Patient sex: M
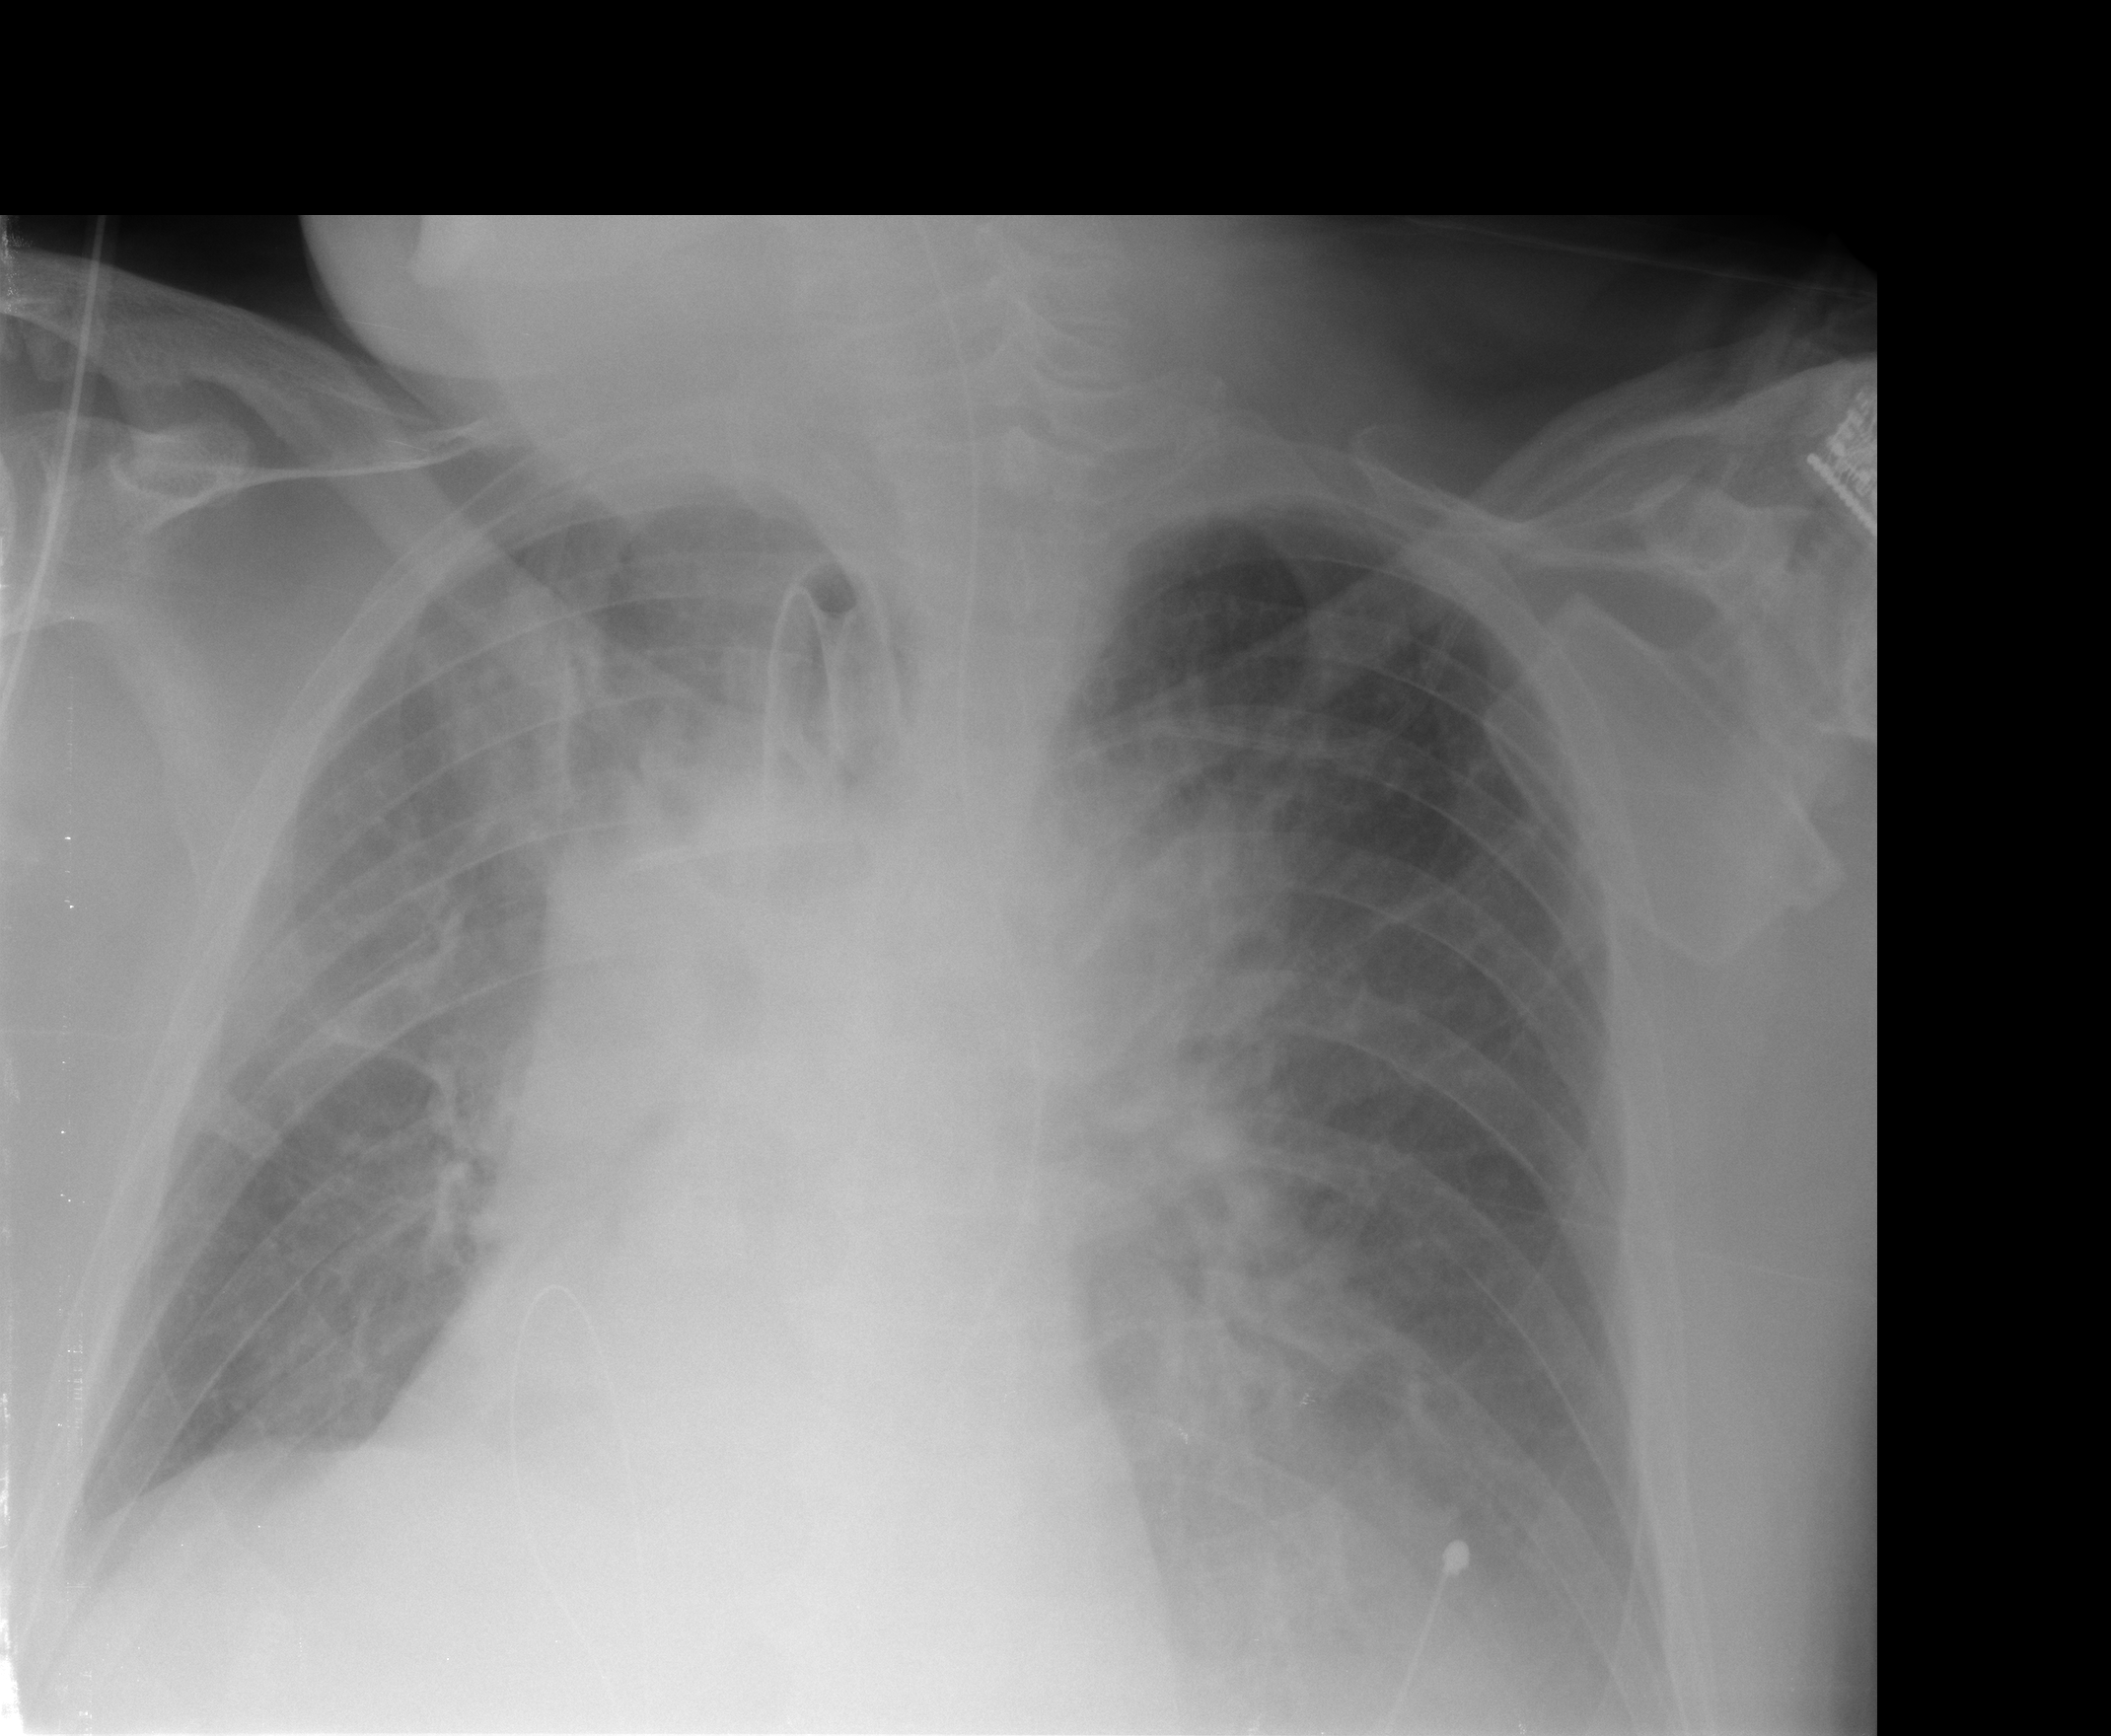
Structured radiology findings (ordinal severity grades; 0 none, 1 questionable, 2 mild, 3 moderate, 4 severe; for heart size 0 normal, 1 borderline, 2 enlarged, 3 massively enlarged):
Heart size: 0
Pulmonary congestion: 2
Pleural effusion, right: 1
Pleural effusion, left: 2
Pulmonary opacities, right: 2
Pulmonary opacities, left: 3
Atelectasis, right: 2
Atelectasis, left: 2